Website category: phone
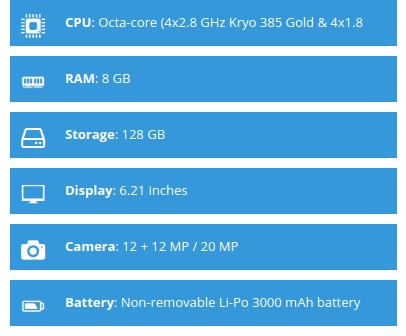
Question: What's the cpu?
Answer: Octa-core (4x2.8 GHz Kryo 385 Gold & 4x1.8 GHz Kryo 385 Silver)

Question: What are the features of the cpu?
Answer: Octa-core (4x2.8 GHz Kryo 385 Gold & 4x1.8 GHz Kryo 385 Silver)

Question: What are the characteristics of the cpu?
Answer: Octa-core (4x2.8 GHz Kryo 385 Gold & 4x1.8 GHz Kryo 385 Silver)

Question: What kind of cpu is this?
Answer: Octa-core (4x2.8 GHz Kryo 385 Gold & 4x1.8 GHz Kryo 385 Silver)

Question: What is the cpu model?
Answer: Octa-core (4x2.8 GHz Kryo 385 Gold & 4x1.8 GHz Kryo 385 Silver)

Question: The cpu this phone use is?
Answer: Octa-core (4x2.8 GHz Kryo 385 Gold & 4x1.8 GHz Kryo 385 Silver)

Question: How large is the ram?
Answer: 8 GB

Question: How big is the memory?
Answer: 8 GB

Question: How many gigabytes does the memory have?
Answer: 8 GB

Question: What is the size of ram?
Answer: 8 GB

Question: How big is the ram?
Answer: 8 GB

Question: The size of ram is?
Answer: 8 GB

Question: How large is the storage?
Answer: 128 GB

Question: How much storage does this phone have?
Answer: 128 GB

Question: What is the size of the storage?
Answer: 128 GB

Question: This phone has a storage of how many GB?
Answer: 128 GB

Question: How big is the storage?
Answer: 128 GB

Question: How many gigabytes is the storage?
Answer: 128 GB

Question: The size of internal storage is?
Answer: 128 GB

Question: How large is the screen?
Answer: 6.21 inches

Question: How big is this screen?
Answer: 6.21 inches

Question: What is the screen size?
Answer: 6.21 inches

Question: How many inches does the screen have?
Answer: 6.21 inches

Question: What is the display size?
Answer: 6.21 inches

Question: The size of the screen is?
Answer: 6.21 inches

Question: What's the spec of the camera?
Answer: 12 + 12 MP / 20 MP

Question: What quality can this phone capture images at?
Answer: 12 + 12 MP / 20 MP

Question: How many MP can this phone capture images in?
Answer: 12 + 12 MP / 20 MP

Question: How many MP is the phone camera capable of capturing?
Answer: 12 + 12 MP / 20 MP

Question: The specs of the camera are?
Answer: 12 + 12 MP / 20 MP

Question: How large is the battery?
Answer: Non-removable Li-Po 3000 mAh battery

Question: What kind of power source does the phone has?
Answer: Non-removable Li-Po 3000 mAh battery

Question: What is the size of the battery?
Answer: Non-removable Li-Po 3000 mAh battery

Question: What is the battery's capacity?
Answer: Non-removable Li-Po 3000 mAh battery

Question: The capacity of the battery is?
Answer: Non-removable Li-Po 3000 mAh battery